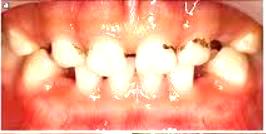
Condition: hypodontia